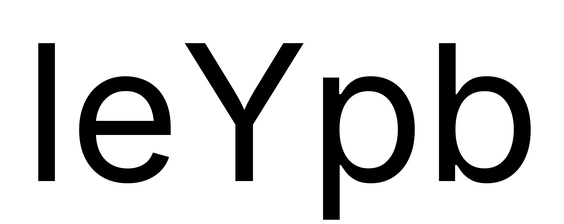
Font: Inter_Regular